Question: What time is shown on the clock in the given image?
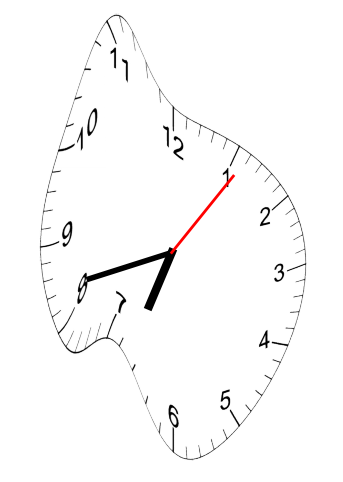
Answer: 06:42:06